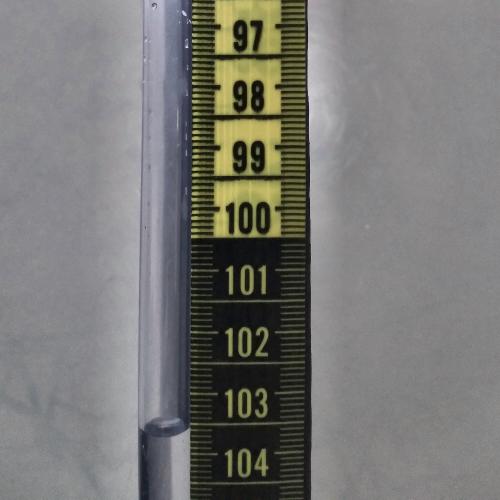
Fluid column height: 103.5 cm